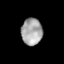
Tissue: lung
Cell type: Epithelial cells
Senescence score: 0.2106
Nuclear area (px): 551
Mean DAPI intensity: 165.517